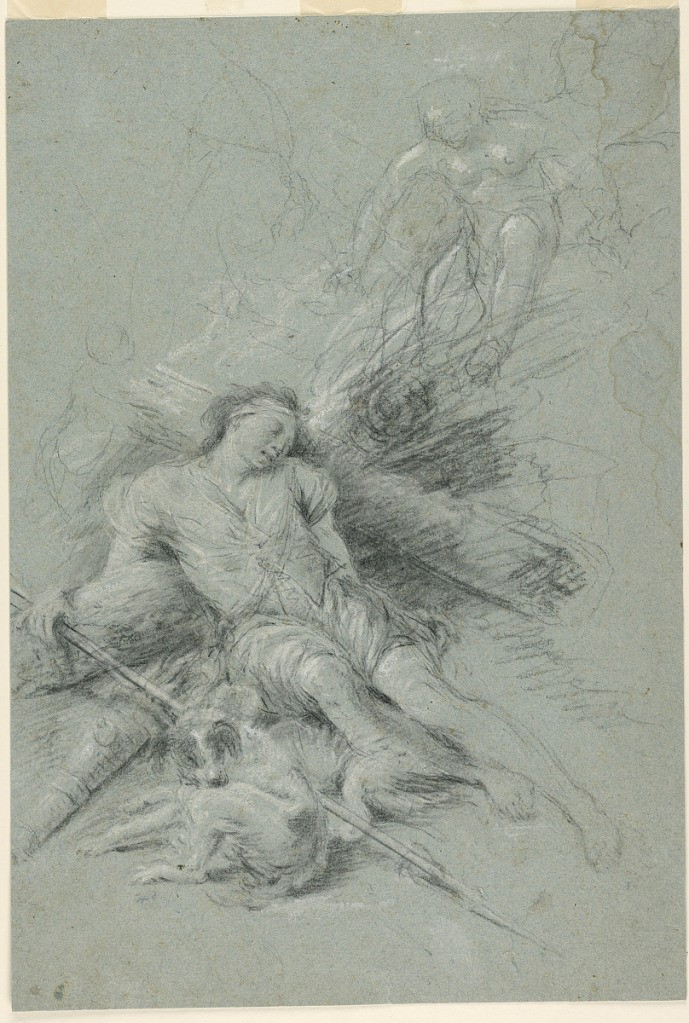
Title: Selene sees the sleeping Endymion
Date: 1760–1790
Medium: Black crayon, white heightening on grey/blue rough paper
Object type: Drawing
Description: Male youth reclines against logs, his dog rests in front of him biting its left hind leg. A slightly sketched goddess sits above on a cloud, watching him.